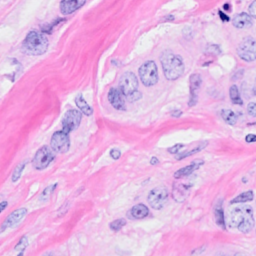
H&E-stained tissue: Breast